Question: i am trying to make a simple listview with
image_Left + textview_center + image_Right But I encountered a problem (see the picture )
textview pushing image_Right any solutions for resolve this isseu
'''
<?xml version="1.0" encoding="utf-8"?>
<RelativeLayout xmlns:android="http://schemas.android.com/apk/res/android"
android:layout_width="fill_parent"
android:layout_height="wrap_content"
android:background="#ffff"
android:orientation="horizontal"
android:padding="5dip" >
<LinearLayout android:id="@+id/thumbnail"
android:layout_width="wrap_content"
android:layout_height="wrap_content"
android:padding="3dip"
android:layout_alignParentLeft="true"
android:background="#ffff"
android:layout_marginRight="5dip">
<ImageView
android:id="@+id/list_image"
android:layout_width="50dip"
android:layout_height="50dip"
android:src="@drawable/info"/>
</LinearLayout>
<TextView
android:id="@+id/solutionText"
android:layout_width="wrap_content"
android:layout_height="wrap_content"
android:textStyle="normal"
android:typeface="normal"
android:textColor="#383838"
android:textSize="@dimen/activity_horizontal_margin"
android:layout_centerVertical="true"
android:layout_toRightOf="@+id/thumbnail"
android:layout_toEndOf="@+id/thumbnail" />
<ImageView android:layout_width="wrap_content"
android:layout_height="wrap_content"
android:src="@drawable/more"
android:padding="4dp"
android:layout_centerVertical="true"
android:layout_alignParentRight="true"
android:layout_alignParentEnd="true"
android:id="@+id/imageView" />
</RelativeLayout>
'''
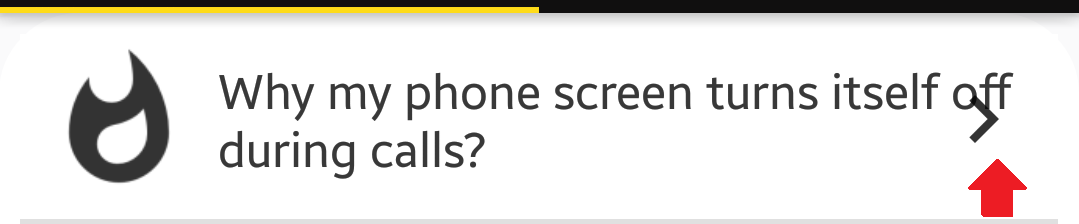
Answer: Try this layout: use 'android:layout_weight' attribute and 'LinearLayout' with horizontal orientation
'''
<?xml version="1.0" encoding="utf-8"?>
<LinearLayout xmlns:android="http://schemas.android.com/apk/res/android"
android:layout_width="match_parent"
android:layout_height="wrap_content"
android:background="#ffff"
android:orientation="horizontal"
android:padding="5dp"
android:weightSum="4">
<ImageView
android:id="@+id/list_image"
android:layout_width="0dp"
android:layout_height="50dp"
android:layout_weight=".6"
android:src="@mipmap/ic_launcher" />
<TextView
android:id="@+id/solutionText"
android:layout_width="0dp"
android:layout_height="wrap_content"
android:layout_gravity="center_vertical"
android:layout_weight="3"
android:text="BLAH BLAH BLAH BLAHBLAHBLAH BLAH"
android:textColor="#383838"
android:textSize="@dimen/activity_horizontal_margin"
android:textStyle="normal"
android:typeface="normal" />
<ImageView
android:id="@+id/imageView"
android:layout_width="0dp"
android:layout_height="wrap_content"
android:layout_weight=".4"
android:padding="4dp"
android:src="@mipmap/ic_launcher" />
</LinearLayout>
'''
output:
<URL>